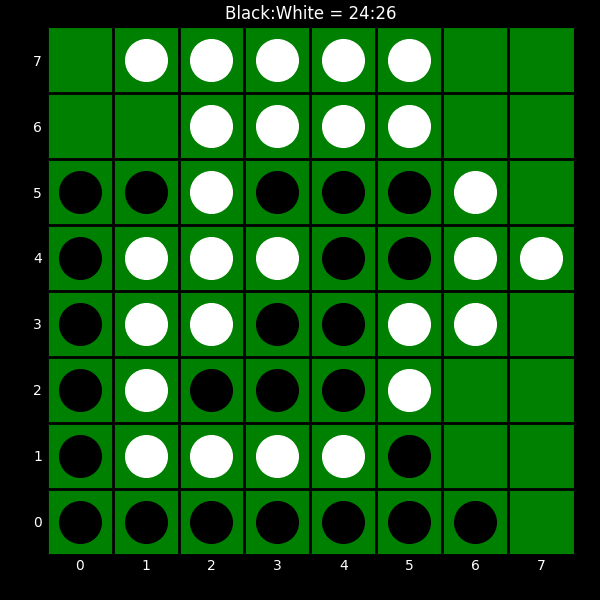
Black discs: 24
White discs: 26